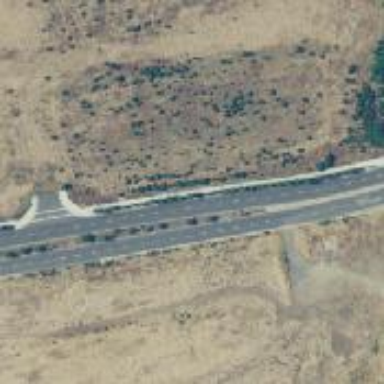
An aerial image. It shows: Secondary road.